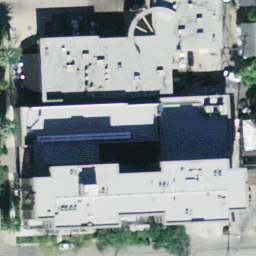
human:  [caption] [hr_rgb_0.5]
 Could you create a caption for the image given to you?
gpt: Some buildings with white roofs .

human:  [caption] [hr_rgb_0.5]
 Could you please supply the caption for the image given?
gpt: Some buildings with some green plants surrounded .

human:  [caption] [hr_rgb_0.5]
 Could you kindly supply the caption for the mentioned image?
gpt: There are some buildings white roofs with some plants surrounded .

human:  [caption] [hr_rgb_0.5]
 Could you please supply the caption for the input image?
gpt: There are some buildings with white roofs .

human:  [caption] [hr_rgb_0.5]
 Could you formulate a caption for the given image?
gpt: There are some buildings with green plants around it .